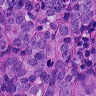
Metastatic tissue present: yes